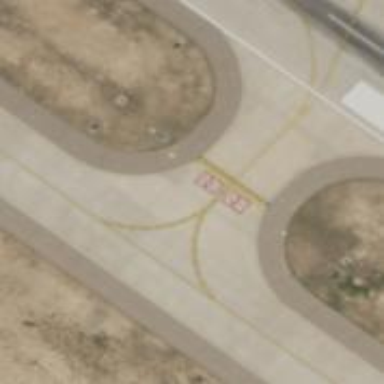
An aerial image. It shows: View of taxiway at the airport.